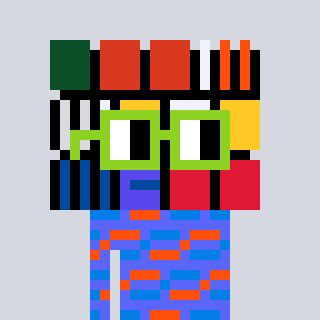
a pixel art character with square light green glasses, a abstract-shaped head and a purple-colored body on a cool background